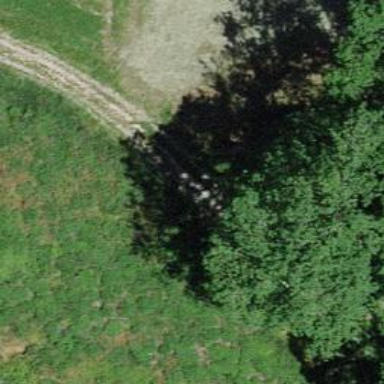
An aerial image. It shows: Unpaved track with grade4 surface.